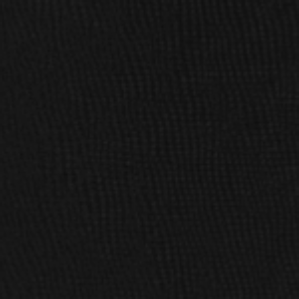
Label: frost